Aerial crown-view tile of a tropical tree (Barro Colorado Island, Panama), acquired 20250124:
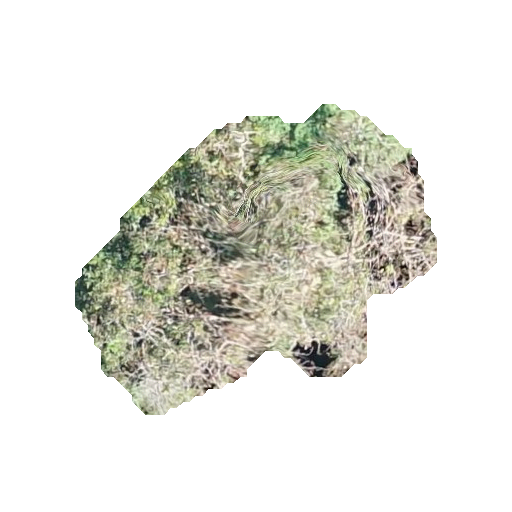
Species: Pachira sessilis
GBIF accepted scientific name: Pachira sessilis
Crown area: 107.955 m²